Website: apple
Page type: billing-address
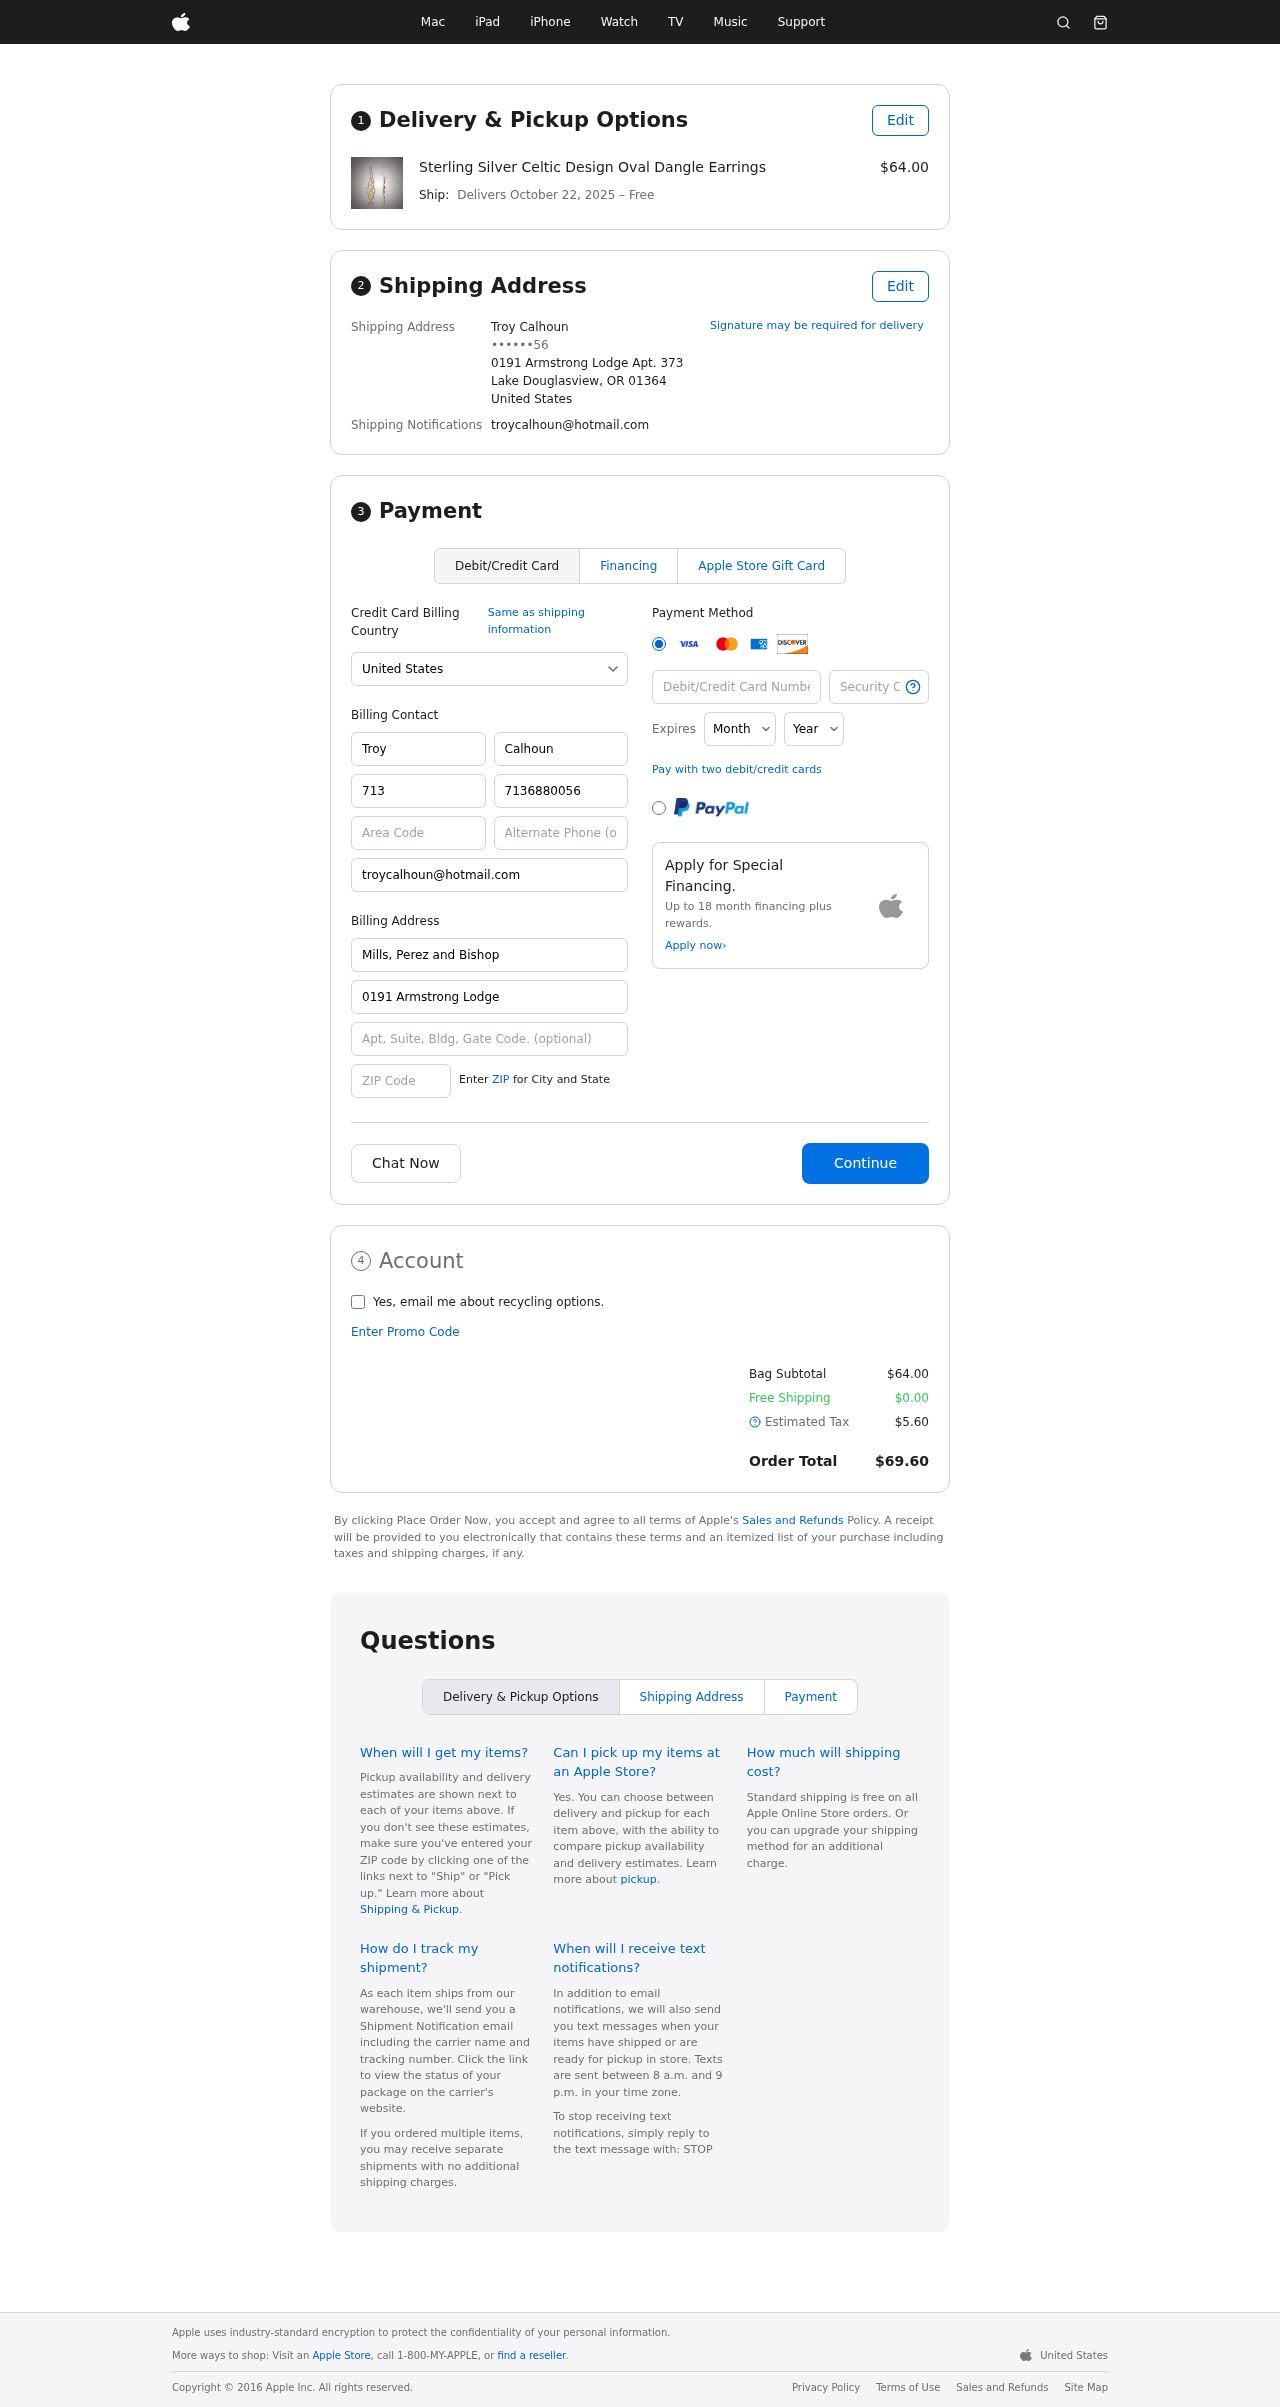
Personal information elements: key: PII_CARD_CVV
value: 1338
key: PII_CARD_EXPIRY_MONTH
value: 07
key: PII_CARD_EXPIRY_YEAR
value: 26
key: PII_CARD_NUMBER
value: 3722 9498 2249 236
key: PII_CITY_STATE_ZIP
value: Lake Douglasview, OR 01364
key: PII_COUNTRY
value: United States
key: PII_EMAIL
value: troycalhoun@hotmail.com
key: PII_FULLNAME
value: Troy Calhoun
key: PII_STREET
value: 0191 Armstrong Lodge Apt. 373
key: PII_PHONE_LINE_NUMERIC
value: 56
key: PII_PHONE_SUFFIX_NUMERIC
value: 56
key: PII_BILLING_FIRSTNAME
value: Troy
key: PII_BILLING_LASTNAME
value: Calhoun
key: PII_BILLING_PHONE_AREA
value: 713
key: PII_BILLING_PHONE
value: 7136880056
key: PII_BILLING_EMAIL
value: troycalhoun@hotmail.com
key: PII_BILLING_COMPANY
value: Mills, Perez and Bishop
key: PII_BILLING_STREET
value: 0191 Armstrong Lodge Apt. 373
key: PII_BILLING_STREET2
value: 06119 Jessica Roads
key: PII_BILLING_POSTCODE
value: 01364
Product elements: key: PRODUCT1_NAME
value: Sterling Silver Celtic Design Oval Dangle Earrings
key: PRODUCT1_PRICE
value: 64
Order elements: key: ORDER_DELIVERY_DATE
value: October 22, 2025
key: ORDER_SUBTOTAL
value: $64.00
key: ORDER_SHIPPING_COST
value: $0.00
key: ORDER_TAX
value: $5.60
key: ORDER_TOTAL
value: $69.60